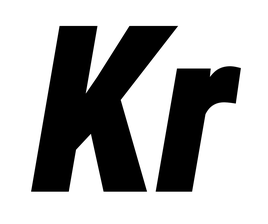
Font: Roboto-Italic_Condensed_Black_Italic